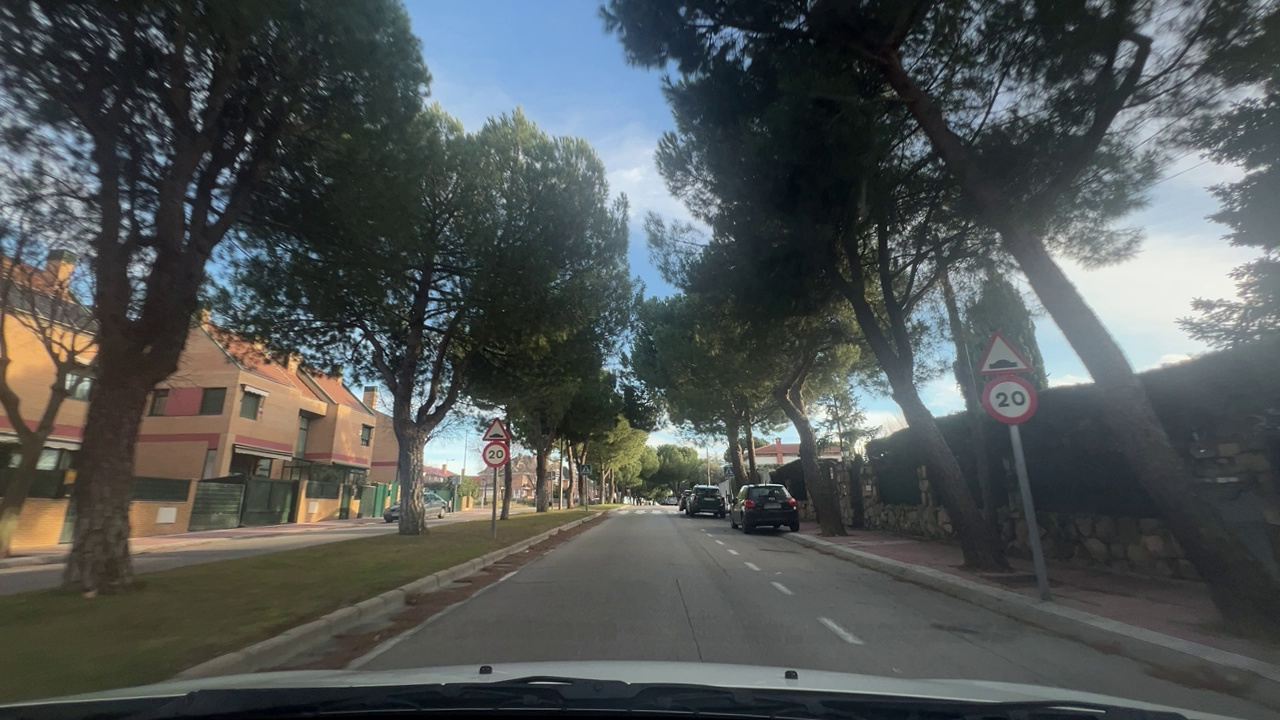
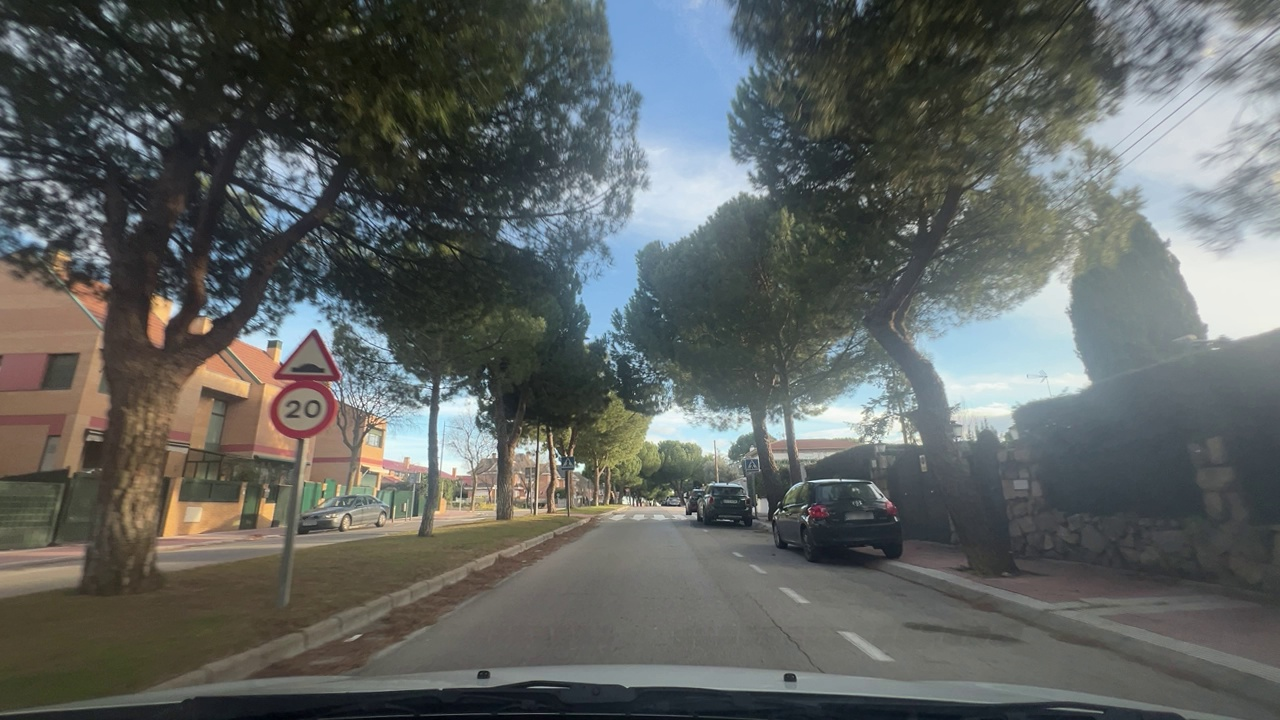
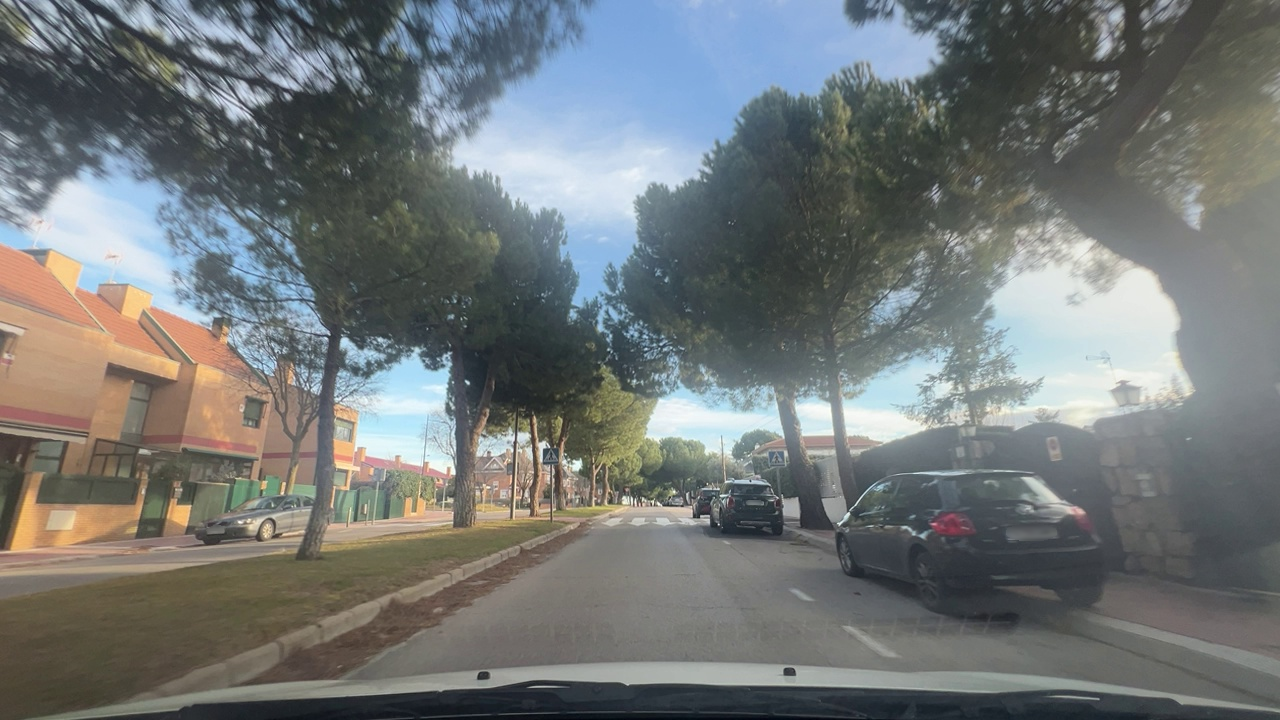
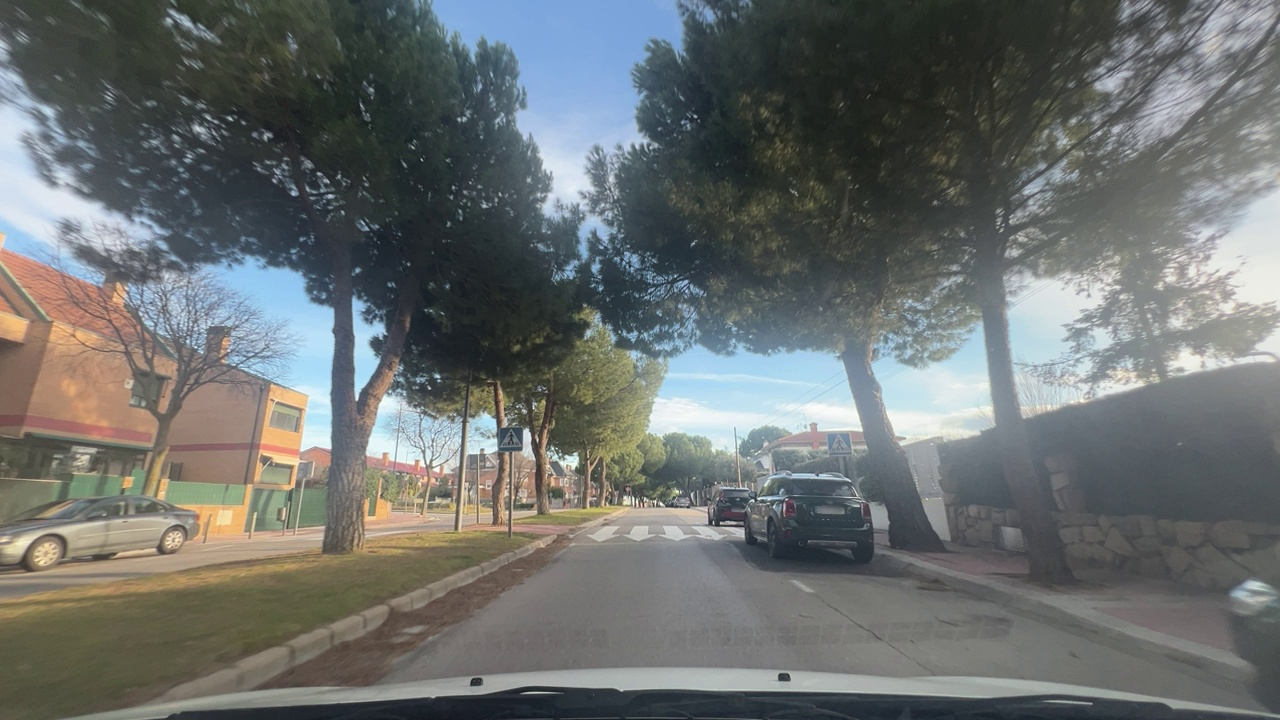
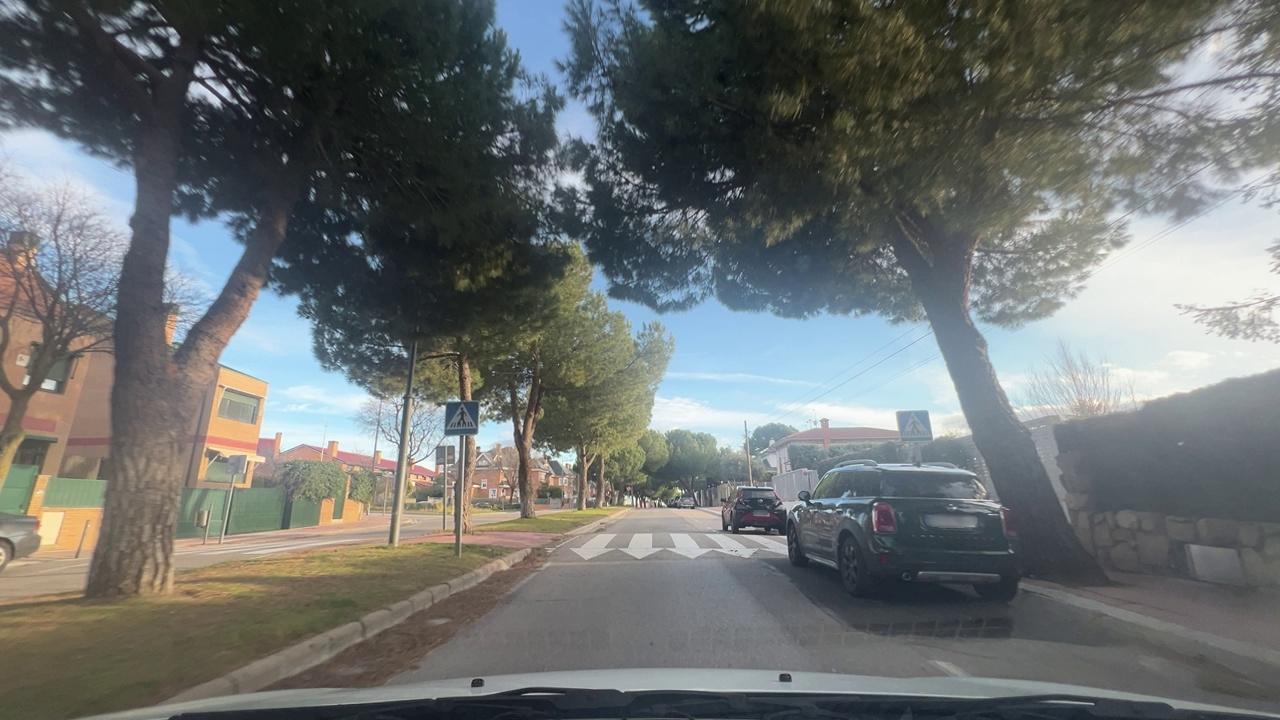
Situation: Lateral parked car
Question: Are stopped vehicles present on the right adjacent side of the ego lane?
Answer: Yes
Reasoning: Vehicles are parked or stopped along the right side of the ego lane.

Situation: Lateral parked car
Question: Are stopped vehicles present on the left adjacent side of the ego lane?
Answer: Yes
Reasoning: Vehicles are parked or stopped along the left side of the ego lane.

Situation: Lateral parked car
Question: Are vehicles parked parallel or perpendicular to the roadway near the ego lane?
Answer: Yes
Reasoning: Vehicles are parked close to the roadway, either parallel or perpendicular to the curb.

Situation: Lateral parked car
Question: Does the environment indicate an urban road where curbside parking is permitted?
Answer: Yes
Reasoning: Buildings, sidewalks, and parked vehicles indicate an urban road where curbside parking is allowed.

Situation: Lateral parked car
Question: Is the ego vehicle traveling in a middle lane with traffic lanes (designated to drive cars not to park) on both sides?
Answer: No
Reasoning: The ego vehicle is on an outer lane or adjacent to parking, not a middle lane with lanes on both sides.